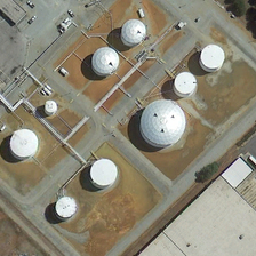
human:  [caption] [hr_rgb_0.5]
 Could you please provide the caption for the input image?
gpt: Many storage tanks of different sizes are close to buildings and several green trees.

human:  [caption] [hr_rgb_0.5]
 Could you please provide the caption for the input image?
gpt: There are many reservoirs of different sizes beside the buildings and several green trees.

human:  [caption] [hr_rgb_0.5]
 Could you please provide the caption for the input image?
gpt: There are many reservoirs of different sizes standing beside a building and several green trees.

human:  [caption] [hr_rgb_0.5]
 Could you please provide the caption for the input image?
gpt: Many reservoirs of different sizes are next to buildings and several green trees.

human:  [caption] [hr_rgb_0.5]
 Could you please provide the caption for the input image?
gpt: Many containers of different sizes are beside a building and some green trees.